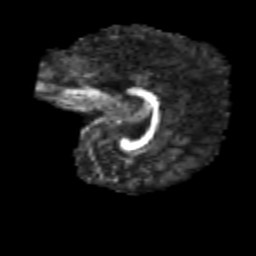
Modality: FA
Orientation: sagittal
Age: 8
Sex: female
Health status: healthy